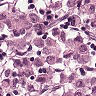
Metastatic tissue present: yes